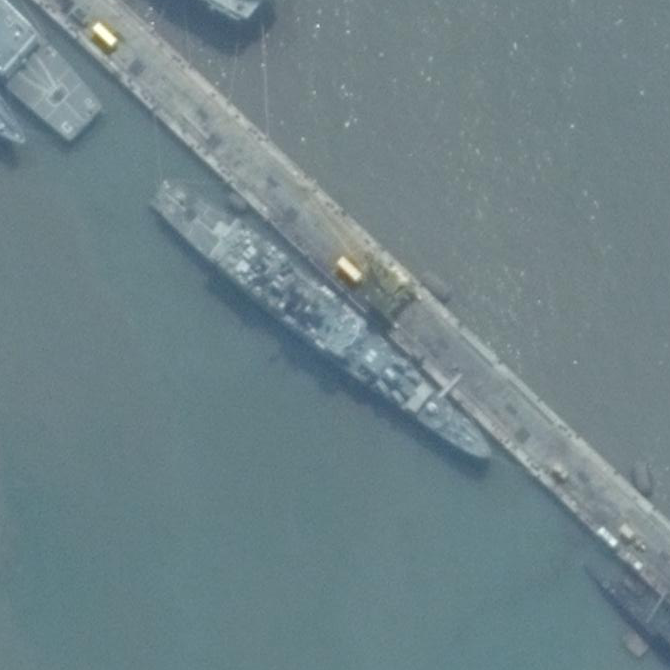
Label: cruiser